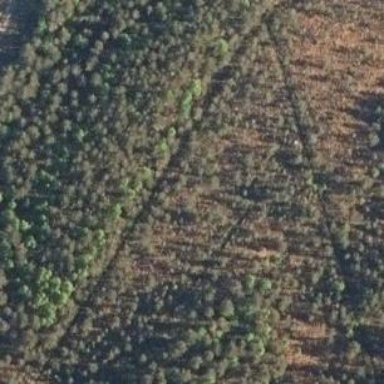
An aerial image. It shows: Needle-leaved woodland.